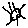
Label: sun